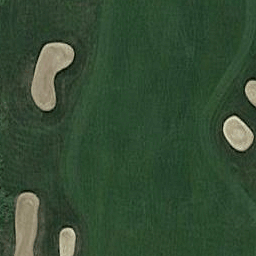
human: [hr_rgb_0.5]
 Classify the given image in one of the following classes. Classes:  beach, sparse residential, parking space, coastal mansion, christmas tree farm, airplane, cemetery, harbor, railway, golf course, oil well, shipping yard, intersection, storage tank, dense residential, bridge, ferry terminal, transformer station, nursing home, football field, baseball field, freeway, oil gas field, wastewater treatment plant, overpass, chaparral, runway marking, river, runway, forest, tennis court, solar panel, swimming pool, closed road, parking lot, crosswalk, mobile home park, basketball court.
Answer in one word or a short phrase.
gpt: golf course